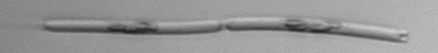
Label: Eucampia_morphytype1